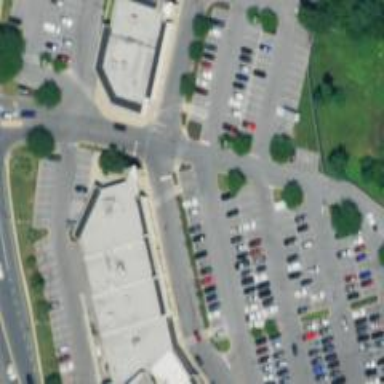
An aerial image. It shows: Parking space is available.